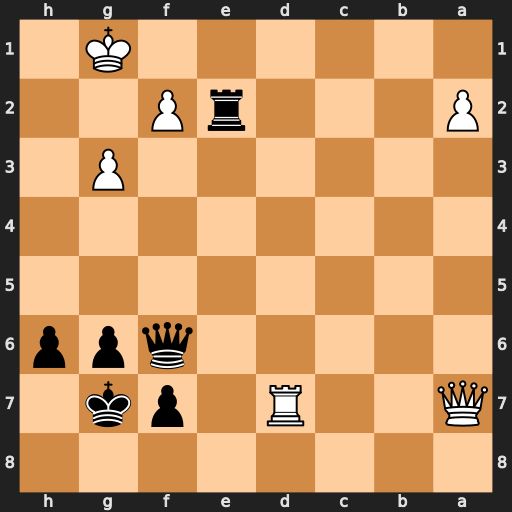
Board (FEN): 8/Q2R1pk1/5qpp/8/8/6P1/P3rP2/6K1
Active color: b
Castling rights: -
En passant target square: -
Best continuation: Re1+ Kg2 Qc6+